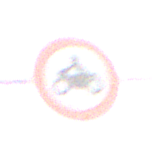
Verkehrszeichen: VerbotKraftraeder
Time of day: MorningAfternoon
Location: Outdoor (Nature)
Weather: PartlyCloudy
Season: NotSpecified
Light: Natural